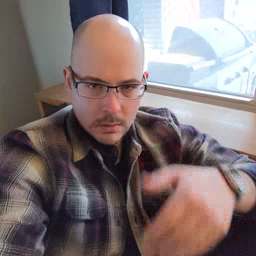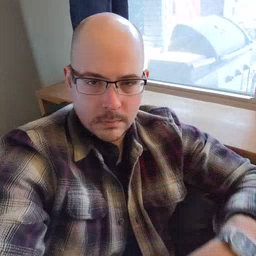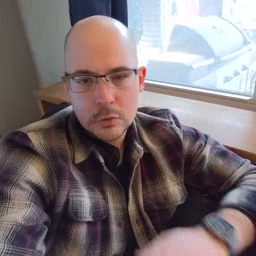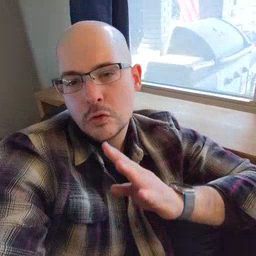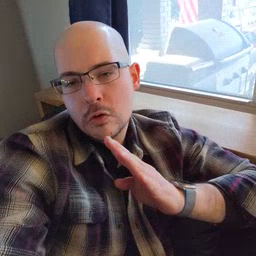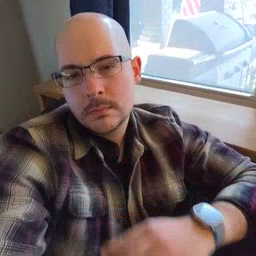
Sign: talk